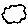
Label: cloud